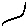
Label: line